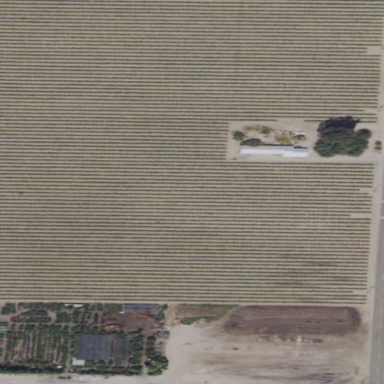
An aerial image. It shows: Beautiful vineyard in the countryside.